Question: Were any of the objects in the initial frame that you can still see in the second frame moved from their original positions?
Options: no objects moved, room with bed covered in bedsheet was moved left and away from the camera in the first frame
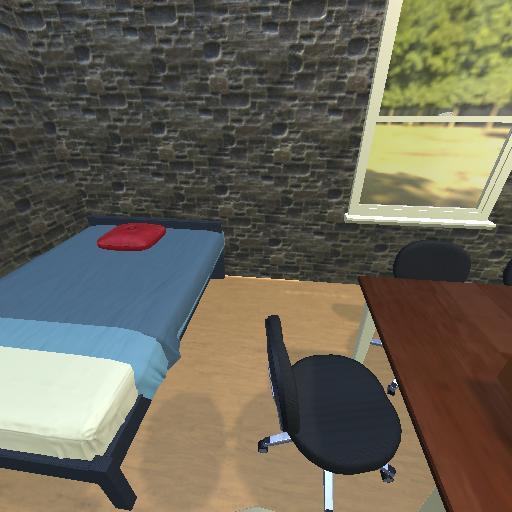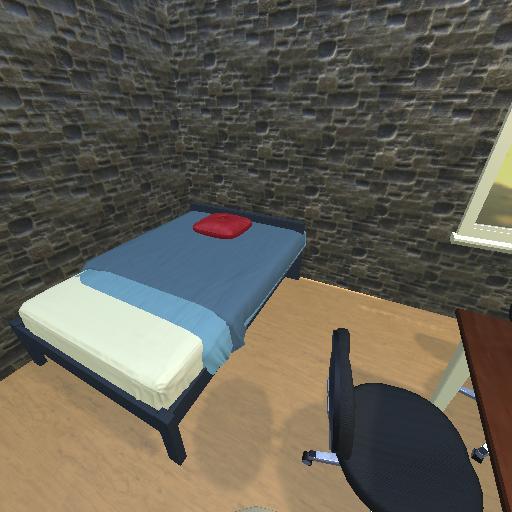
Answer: no objects moved